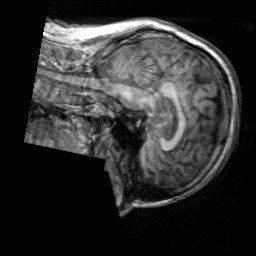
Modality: T1w
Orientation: sagittal
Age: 56
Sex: male
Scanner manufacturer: siemens
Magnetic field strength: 3 T
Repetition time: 2.3 s
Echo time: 0.00303 s